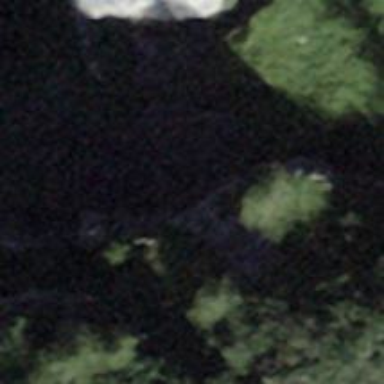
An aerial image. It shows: Natural cliff.